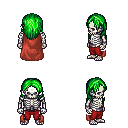
a pixel art fantasy rpg character, male body template, skeleton, maroon cape, red pants, green long hairstyle, four views (front, back, left, right), 2x2 character sprite sheet, small pixel art, hard edges, no anti-aliasing